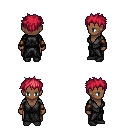
a pixel art fantasy rpg character, female body template, human, dark skin, gray robe, robe skirt, ruby red bedhead hairstyle, cloth bracers, black shoes, four views (front, back, left, right), 2x2 character sprite sheet, small pixel art, hard edges, no anti-aliasing